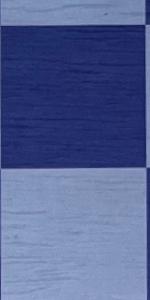
Label: Empty